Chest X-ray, PA view. Patient: 69 years old, sex M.
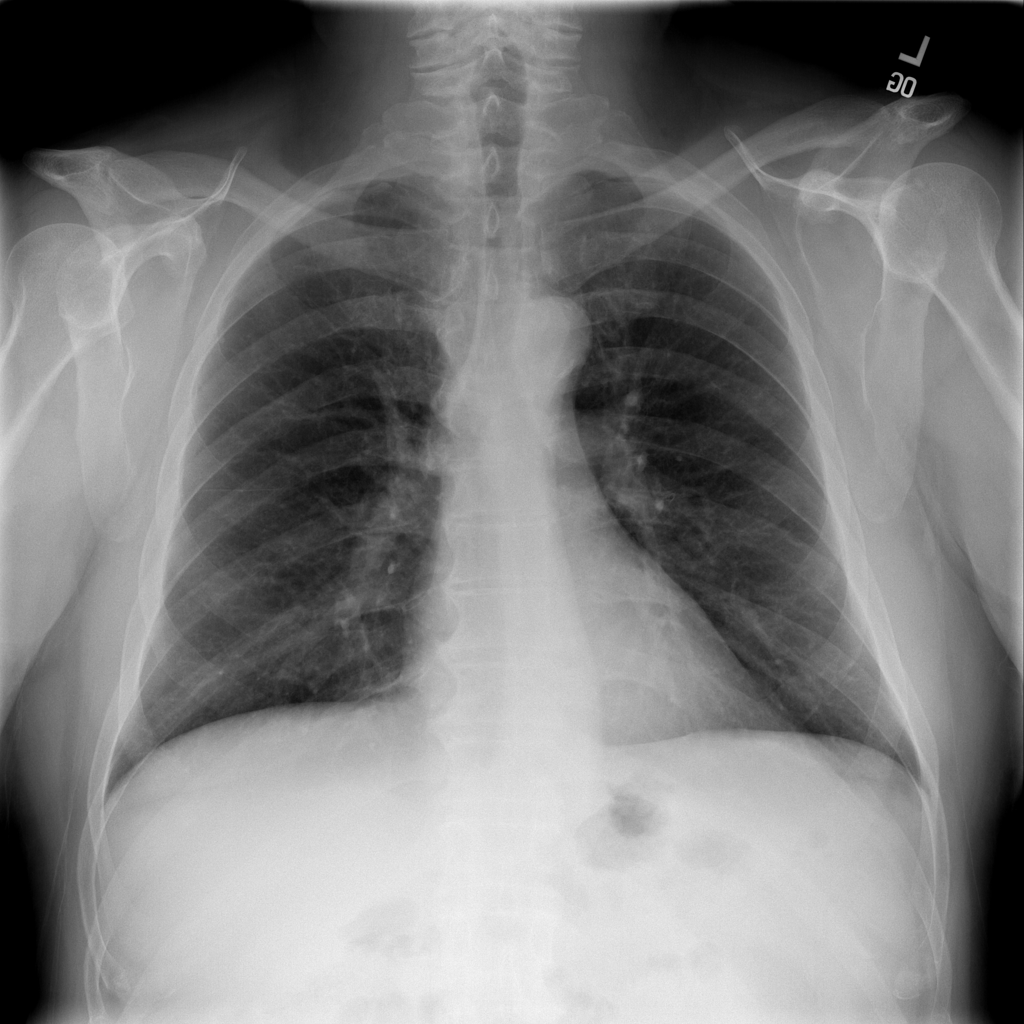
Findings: No Finding